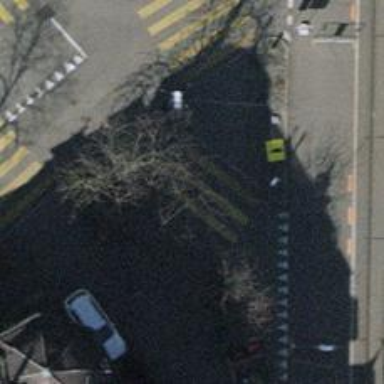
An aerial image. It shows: Residential road with asphalt surface. The sidewalk on the right also has asphalt surface.